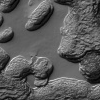
Atmospheric dust classification: not_dusty